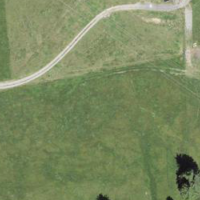
EUNIS habitat code: 23
Species observed at this site:
Rumex alpinus
Matricaria discoidea